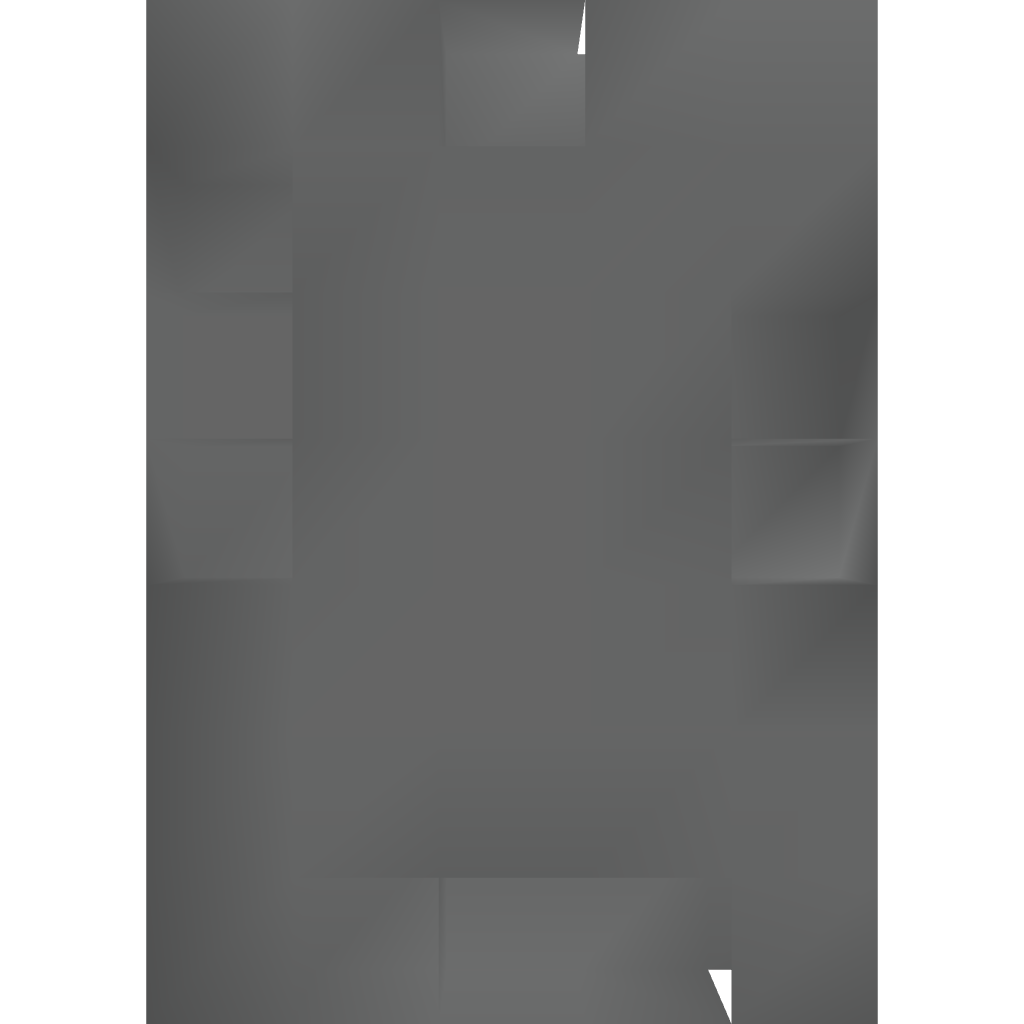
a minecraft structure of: Lavawalk 1